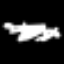
Label: squiggle